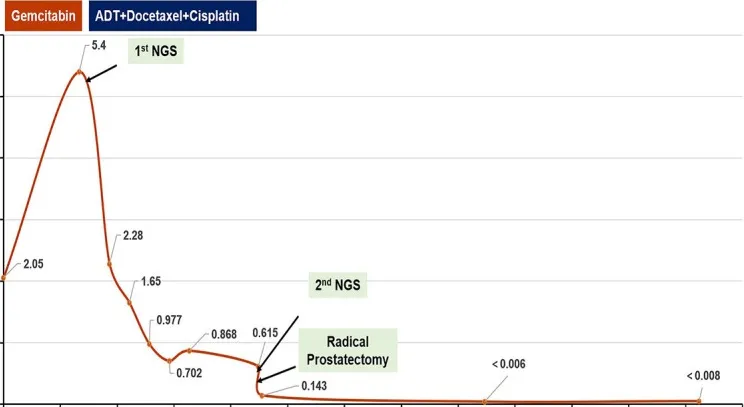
The clinical treatment course and prostate-specific antigen response.
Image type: pathology (immunostaining)